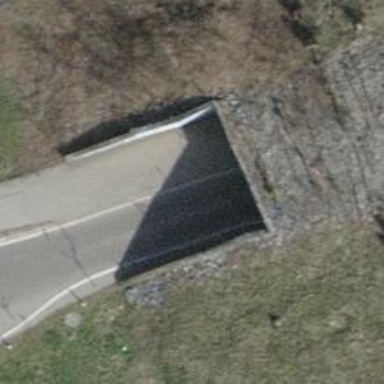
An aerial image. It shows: Tertiary road passing through tunnel with asphalt surface.